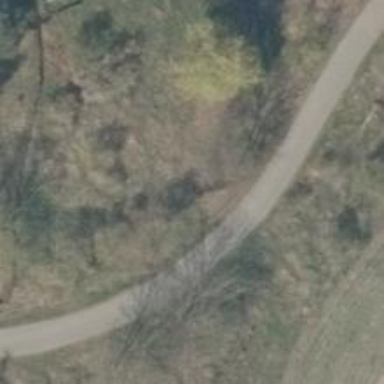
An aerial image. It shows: Culvert tunnel.